Aerial crown-view tile of a tropical tree (Barro Colorado Island, Panama), acquired 20250124:
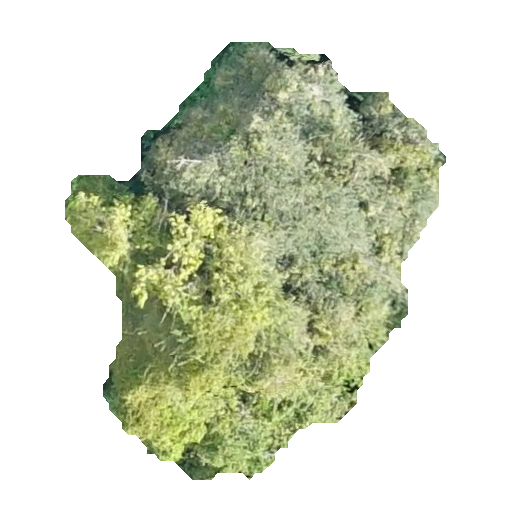
Species: Prioria copaifera
GBIF accepted scientific name: Prioria copaifera
Crown area: 158.569 m²